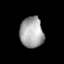
Tissue: lung
Cell type: Endothelial cells
Senescence score: 0.6835
Nuclear area (px): 706
Mean DAPI intensity: 166.921